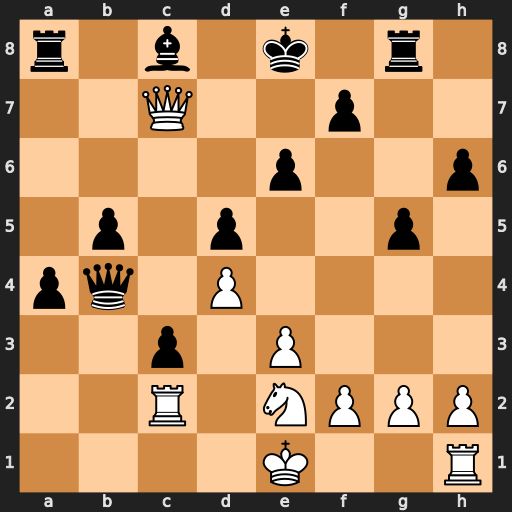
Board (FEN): r1b1k1r1/2Q2p2/4p2p/1p1p2p1/pq1P4/2p1P3/2R1NPPP/4K2R
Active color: w
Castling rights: Kq
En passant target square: -
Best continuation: Qc6+ Ke7 Qxa8 Qb1+ Rc1